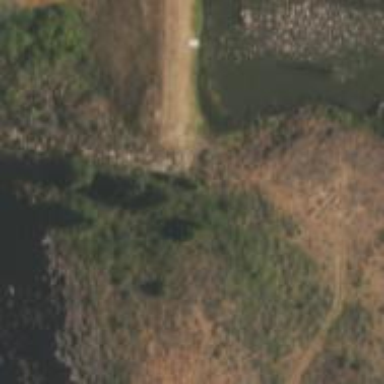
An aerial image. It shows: Dam across waterway.